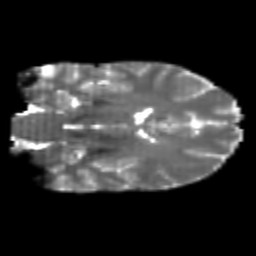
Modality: T2w
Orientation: coronal
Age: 22
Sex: female
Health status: healthy
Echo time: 0.074 s